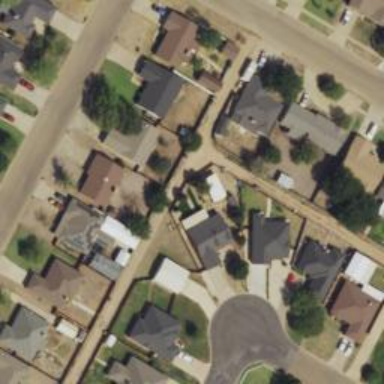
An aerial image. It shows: Alleyway designated as service road.